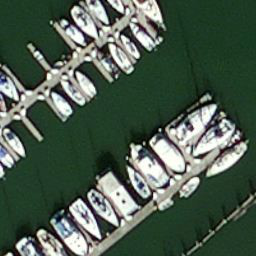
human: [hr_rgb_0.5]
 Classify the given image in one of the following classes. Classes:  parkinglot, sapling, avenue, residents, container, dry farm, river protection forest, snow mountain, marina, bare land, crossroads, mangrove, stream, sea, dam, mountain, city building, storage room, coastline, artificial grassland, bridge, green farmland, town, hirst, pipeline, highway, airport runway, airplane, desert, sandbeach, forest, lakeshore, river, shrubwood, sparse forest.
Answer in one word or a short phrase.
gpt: marina